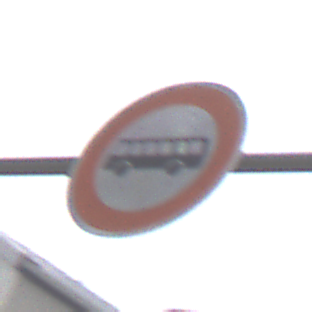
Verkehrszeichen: VerbotKraftomnibusse
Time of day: Midday
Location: Outdoor (Urban)
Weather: Overcast
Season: NotSpecified
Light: Natural